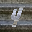
Label: 4